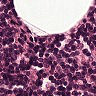
Metastatic tissue present: no